Question: The latest version of the tablesorter pager plugin seems to be missing page number support and # of items per page. With the older version (v2.0), it was possible to do so. The reason for asking this is because we need to take advantage of the ajax fetching of the rows, introduced in the newer versions (since fetching all the data at once is causing a performance hit) while keeping the look and feel of the table same as before. However, a lot has changed from v2.0 to v2.10. I also couldn't find any examples of modifying the 'updatePageDisplay' function that would help in achieving this.
The image below shows what I'm trying to accomplish:

Thanks in advance.
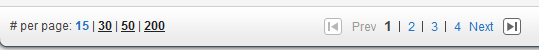
Answer: The latest version is much more flexible than the original. So, if we start with this pager HTML (page size numbers reduced to match <URL>
'''
<div class="pager">
<span class="left">
# per page:
<a href="#" class="current">5</a> |
<a href="#">10</a> |
<a href="#">20</a> |
<a href="#">50</a>
</span>
<span class="right">
<span class="prev">
<img src="http://mottie.github.com/tablesorter/addons/pager/icons/prev.png" /> Prev&nbsp;
</span>
<span class="pagecount"></span>
&nbsp;<span class="next">Next
<img src="http://mottie.github.com/tablesorter/addons/pager/icons/next.png" />
</span>
</span>
'''
this css
'''
.left { float: left; }
.right {
float: right;
-webkit-user-select: none;
-moz-user-select: none;
-khtml-user-select: none;
-ms-user-select: none;
}
.pager .prev, .pager .next, .pagecount { cursor: pointer; }
.pager a {
color: black;
}
.pager a.current {
text-decoration: none;
color: #0080ff;
}
'''
and this script
'''
var $table = $('table')
.on('pagerInitialized pagerComplete', function (e, c) {
var i, pages = '', t = [],
cur = c.page + 1,
start = cur > 1 ? (c.totalPages - cur < 3 ? -3 + (c.totalPages - cur) : -1) : 0,
end = cur < 3 ? 5 - cur : 2;
for (i = start; i < end; i++) {
if (cur + i >= 1 && cur + i < c.totalPages) { t.push( cur + i ); }
}
// make sure first and last page are included in the pagination
if ($.inArray(1, t) === -1) { t.push(1); }
if ($.inArray(c.totalPages, t) === -1) { t.push(c.totalPages); }
// sort the list
t = t.sort(function(a, b){ return a - b; });
// make links and spacers
$.each(t, function(j, v){
pages += '<a href="#" class="' + (v === cur ? 'current' : '') + '">' + v + '</a>';
pages += j < t.length - 1 && ( t[j+1] - 1 !== v ) ? ' ... ' : ( j >= t.length - 1 ? '' : ' | ' );
});
$('.pagecount').html(pages);
})
.tablesorter({
theme: 'blackice',
widgets: ['zebra', 'columns']
})
.tablesorterPager({
// target the pager markup - see the HTML block below
container: $(".pager"),
size: 5,
output: 'showing: {startRow} to {endRow} ({totalRows})'
});
// set up pager controls
$('.pager .left a').on('click', function () {
$(this)
.addClass('current')
.siblings()
.removeClass('current');
$table.trigger('pageSize', $(this).html());
return false;
});
$('.pager .right .pagecount').on('click', 'a', function(){
$(this)
.addClass('current')
.siblings()
.removeClass('current');
$table.trigger('pageSet', $(this).html());
return false;
});
'''